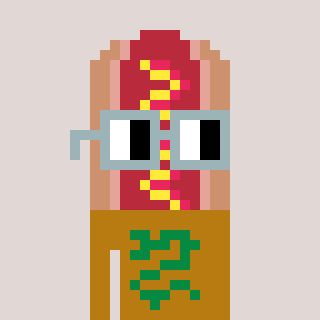
a pixel art character with square dark gray glasses, a hotdog-shaped head and a gold-colored body on a warm background